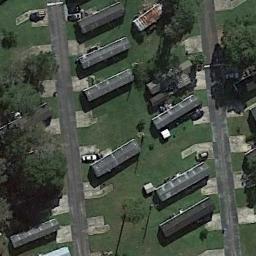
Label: mobile_home_park